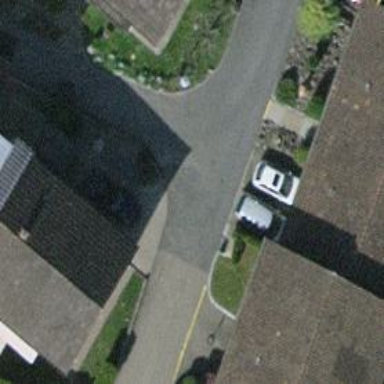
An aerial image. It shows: Semidetached house.